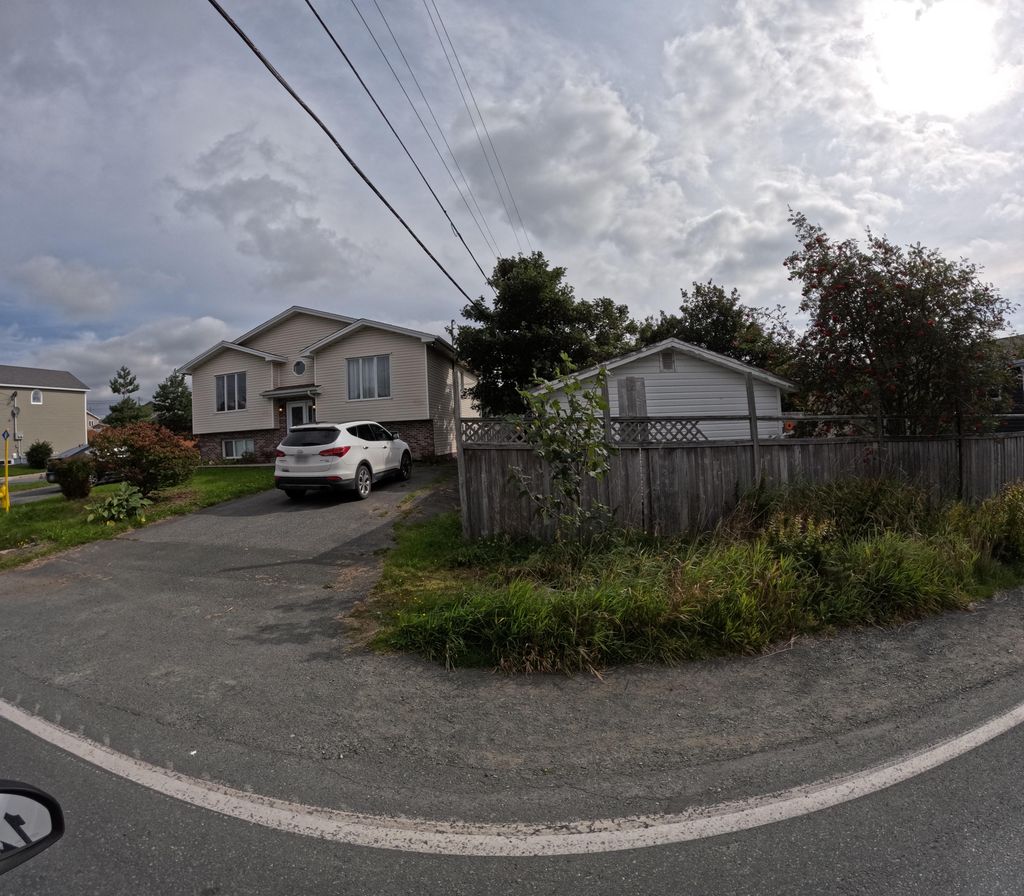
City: st_johns